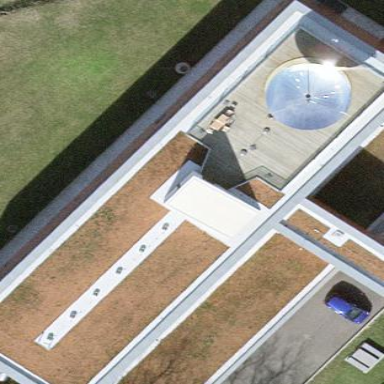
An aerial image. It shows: University building with flat roof.